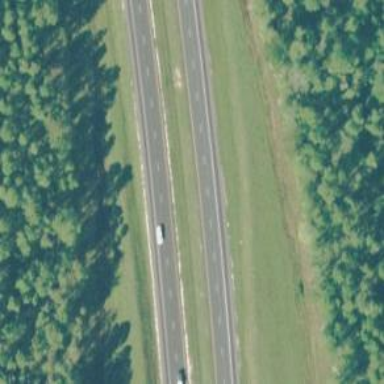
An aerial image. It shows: Motorway.